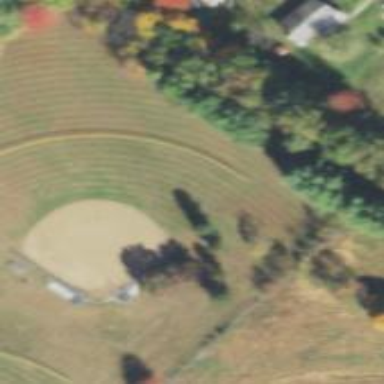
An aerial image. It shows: Baseball pitch for leisure and sports activities.